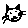
Label: cat